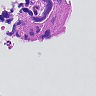
Metastatic tissue present: yes